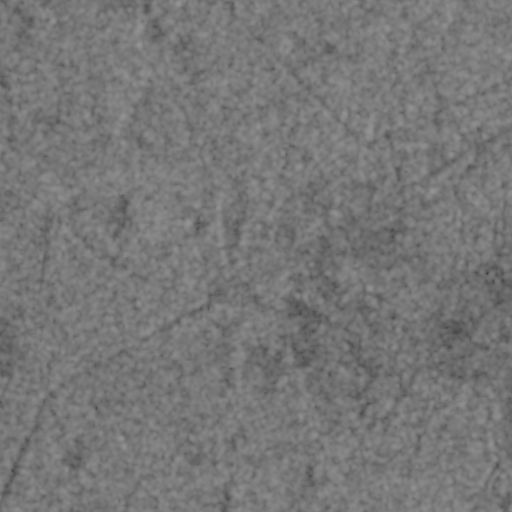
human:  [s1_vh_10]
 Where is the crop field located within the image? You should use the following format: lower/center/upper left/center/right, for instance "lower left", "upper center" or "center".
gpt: The crop field is located in the lower right of the image.
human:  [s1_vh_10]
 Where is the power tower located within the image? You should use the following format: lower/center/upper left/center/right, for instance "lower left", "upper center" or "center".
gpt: The power tower is located in the lower left of the image.
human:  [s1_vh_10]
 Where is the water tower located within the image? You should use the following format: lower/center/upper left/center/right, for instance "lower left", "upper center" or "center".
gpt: The water tower is located in the lower right of the image.
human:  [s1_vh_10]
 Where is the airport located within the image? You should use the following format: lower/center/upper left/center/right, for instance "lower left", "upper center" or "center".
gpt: There is no airport in the image.

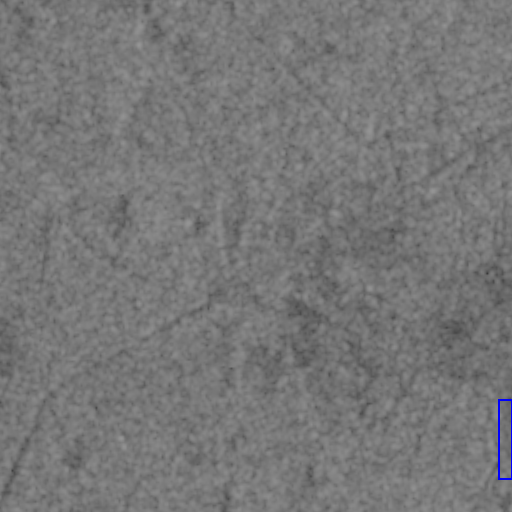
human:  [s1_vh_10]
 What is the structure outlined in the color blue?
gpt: The structure outlined in blue is a crop field.
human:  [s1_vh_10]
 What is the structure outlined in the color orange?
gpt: There is no orange outline.